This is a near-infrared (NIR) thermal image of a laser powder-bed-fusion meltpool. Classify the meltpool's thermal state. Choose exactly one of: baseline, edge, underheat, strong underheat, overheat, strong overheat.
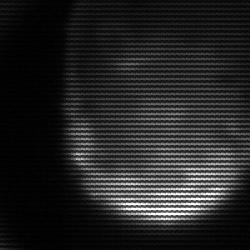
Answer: edge